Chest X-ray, PA view. Patient: 57 years old, sex F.
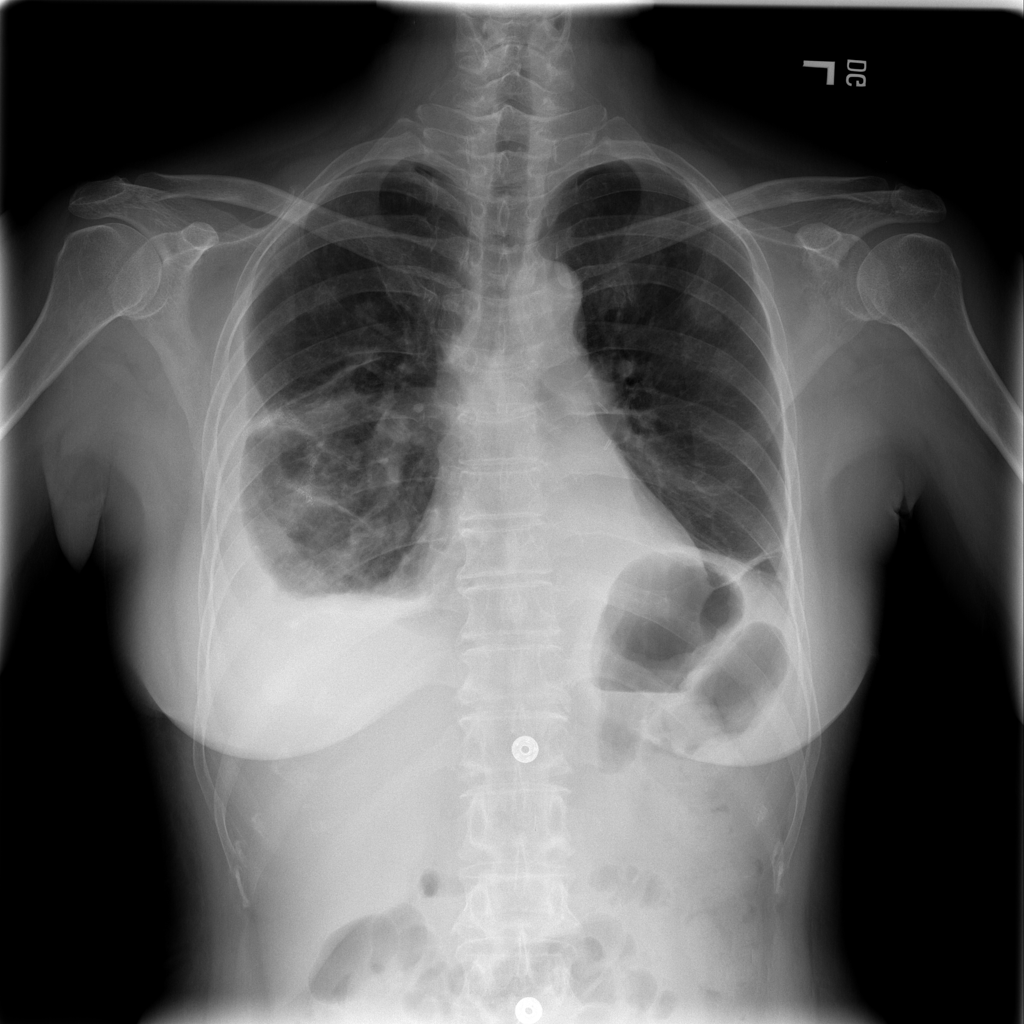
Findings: Effusion